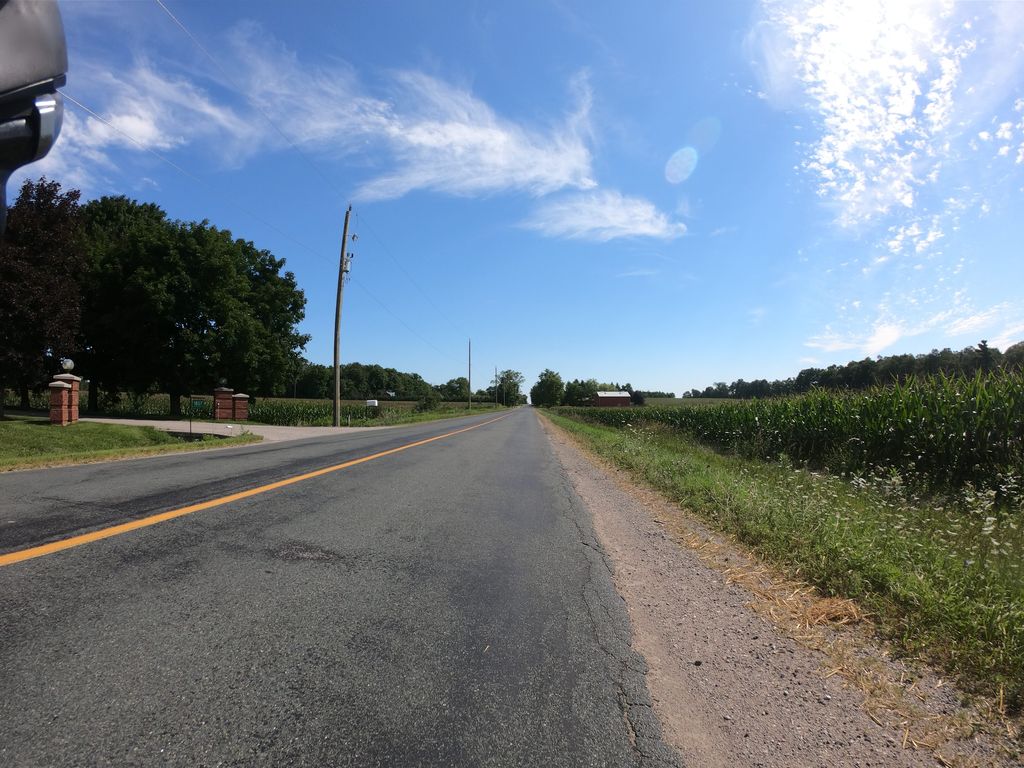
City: kitchener-waterloo